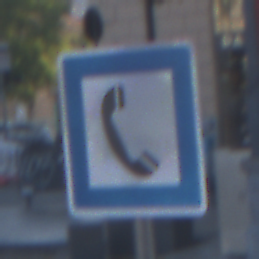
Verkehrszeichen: Fernsprecher
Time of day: SunriseSunset
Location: Outdoor (Urban)
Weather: PartlyCloudy
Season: NotSpecified
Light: Natural